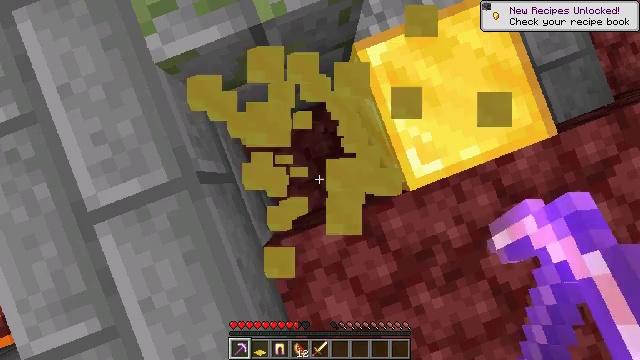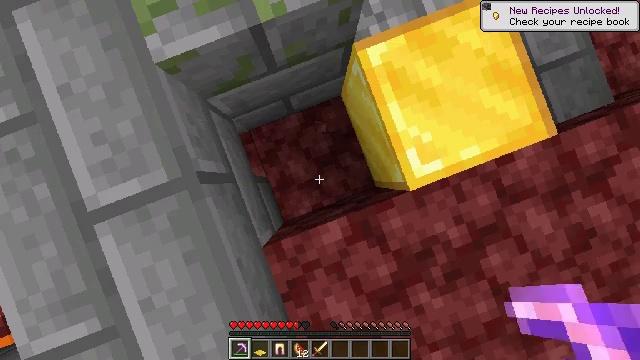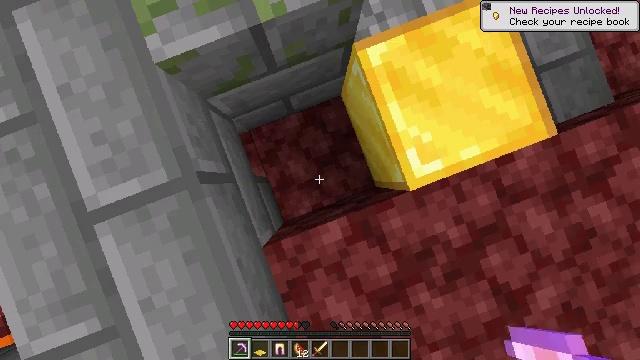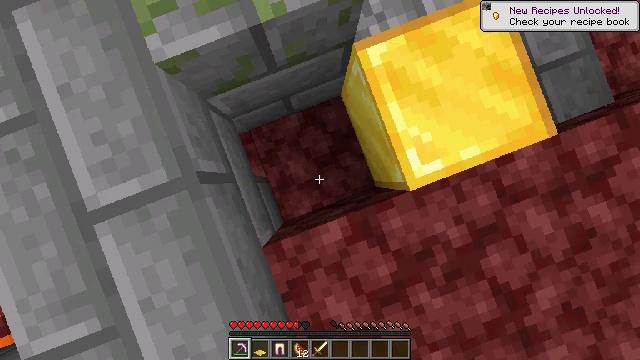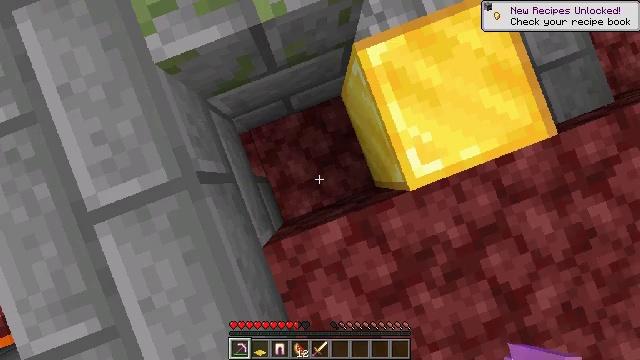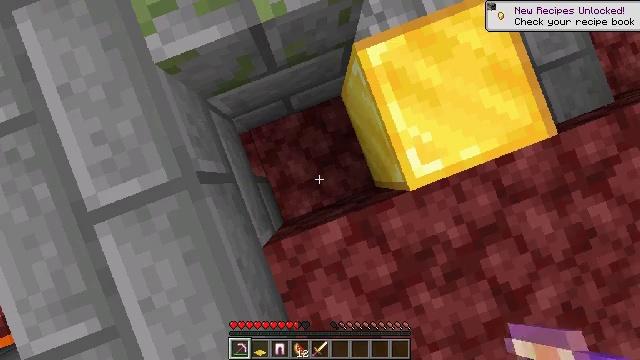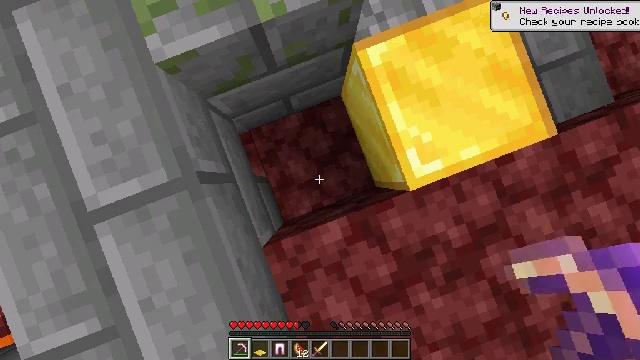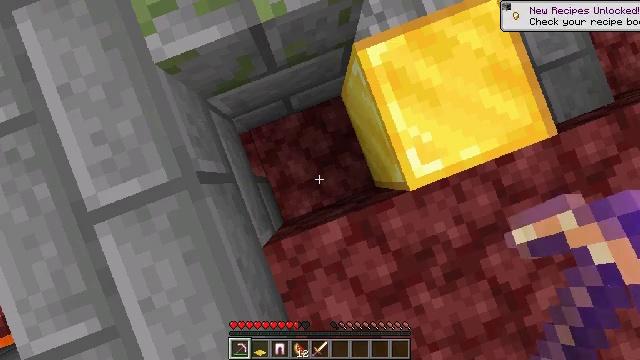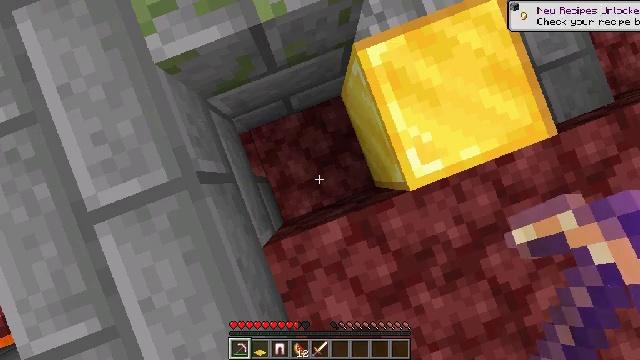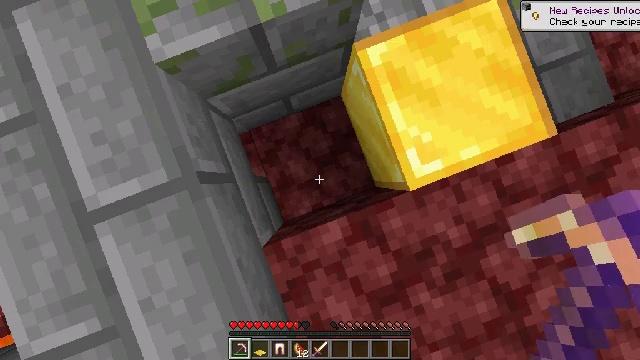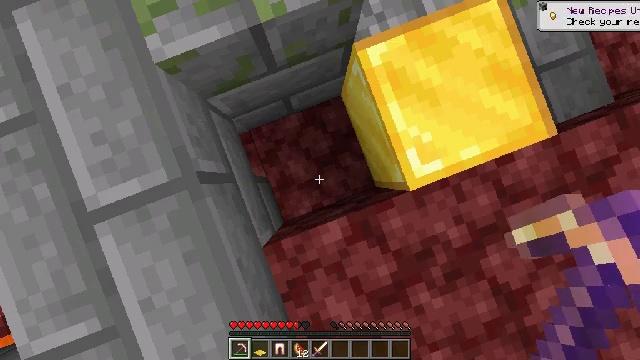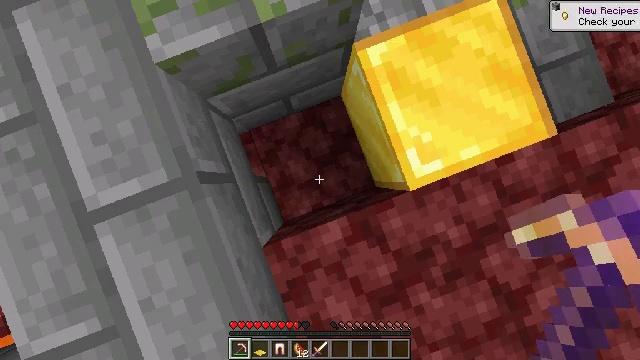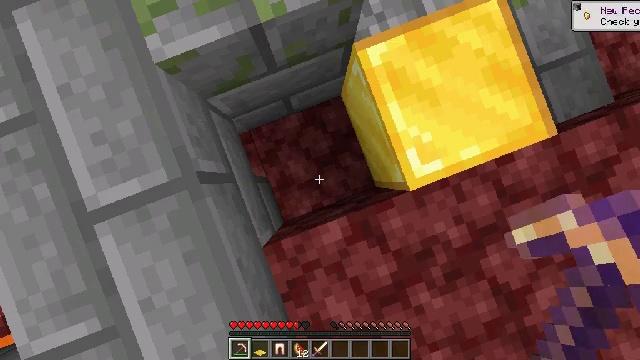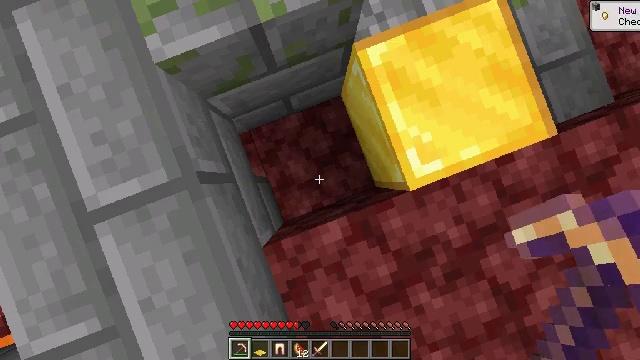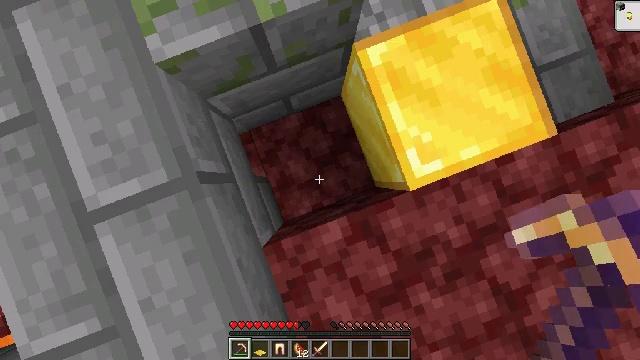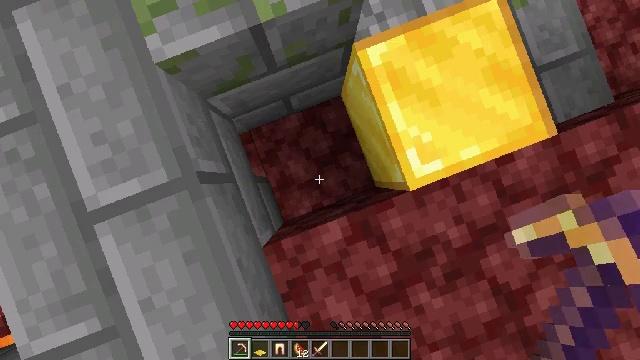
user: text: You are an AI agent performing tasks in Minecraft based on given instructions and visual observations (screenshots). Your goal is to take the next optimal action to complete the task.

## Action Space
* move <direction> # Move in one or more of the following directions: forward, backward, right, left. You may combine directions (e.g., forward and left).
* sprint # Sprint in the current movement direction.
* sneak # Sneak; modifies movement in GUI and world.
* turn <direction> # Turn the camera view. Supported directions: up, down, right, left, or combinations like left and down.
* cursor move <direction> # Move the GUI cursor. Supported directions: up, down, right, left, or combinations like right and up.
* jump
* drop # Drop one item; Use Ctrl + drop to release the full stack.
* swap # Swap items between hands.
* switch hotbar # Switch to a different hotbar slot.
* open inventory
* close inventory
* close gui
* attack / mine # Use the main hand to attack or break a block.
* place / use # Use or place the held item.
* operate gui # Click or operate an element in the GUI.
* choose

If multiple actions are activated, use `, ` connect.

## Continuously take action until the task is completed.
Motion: motion action
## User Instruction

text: Remove the green carpet from the floor.
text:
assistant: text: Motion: no_op
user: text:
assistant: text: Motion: no_op
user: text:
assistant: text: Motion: no_op
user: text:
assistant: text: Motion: no_op
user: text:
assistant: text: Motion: no_op
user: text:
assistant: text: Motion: no_op
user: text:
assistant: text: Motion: no_op
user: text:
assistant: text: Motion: no_op
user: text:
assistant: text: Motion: no_op
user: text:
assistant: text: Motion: no_op
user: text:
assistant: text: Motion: no_op
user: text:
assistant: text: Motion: no_op
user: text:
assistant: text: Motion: no_op
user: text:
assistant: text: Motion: no_op
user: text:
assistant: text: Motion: no_op
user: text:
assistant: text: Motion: no_op
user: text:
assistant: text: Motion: no_op
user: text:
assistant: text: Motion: no_op
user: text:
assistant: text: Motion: no_op
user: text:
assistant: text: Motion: move forward
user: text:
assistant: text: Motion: move forward, turn right
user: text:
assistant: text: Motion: move forward, turn right
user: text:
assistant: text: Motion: move forward, turn right
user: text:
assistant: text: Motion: move forward, turn right and up
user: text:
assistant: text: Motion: turn right and up
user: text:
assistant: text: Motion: turn right and up
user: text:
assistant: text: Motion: turn right and up
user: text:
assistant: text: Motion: turn right and up
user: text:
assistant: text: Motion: turn right and up
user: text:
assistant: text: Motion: turn right and up